Field crop: tomato
Growth stage: 1
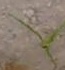
Species: cyperus